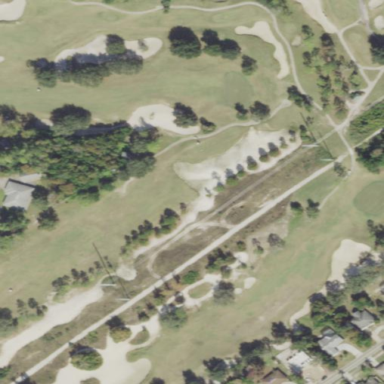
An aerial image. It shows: Sandy area is golf bunker.